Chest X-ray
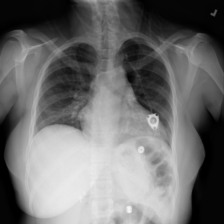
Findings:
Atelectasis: negative
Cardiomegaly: negative
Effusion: negative
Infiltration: negative
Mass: negative
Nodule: negative
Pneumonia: negative
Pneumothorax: negative
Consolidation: negative
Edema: negative
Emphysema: negative
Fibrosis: negative
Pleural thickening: negative
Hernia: negative